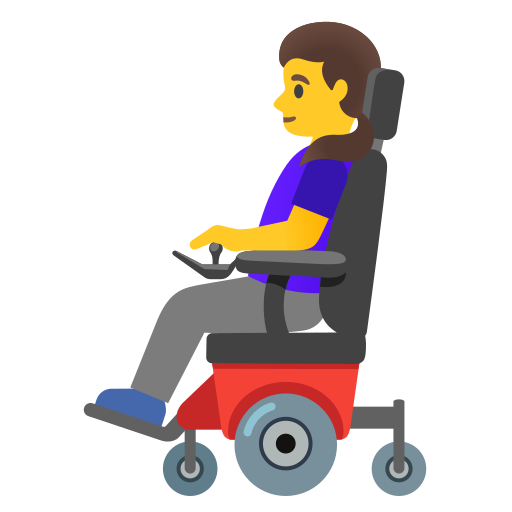
Emoji: 👩‍🦼